This grayscale texture is a bearing vibration snapshot reshaped row-by-row into a square image. Determine the bearing's health state. Answer with exactly one of: normal, inner_race, outer_race, ball.
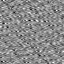
Answer: outer_race